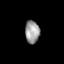
Tissue: lung
Cell type: Epithelial cells
Senescence score: 0.2136
Nuclear area (px): 322
Mean DAPI intensity: 155.298